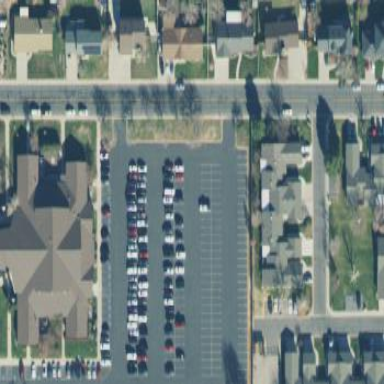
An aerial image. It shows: Parking area.